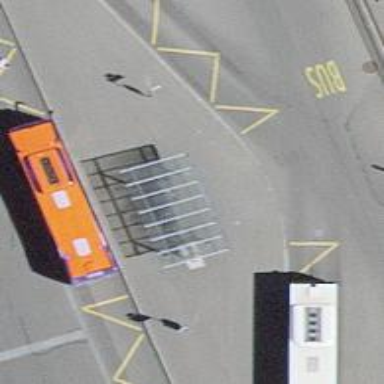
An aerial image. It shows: Platform with shelter at the platform edge for public transport.